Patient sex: M
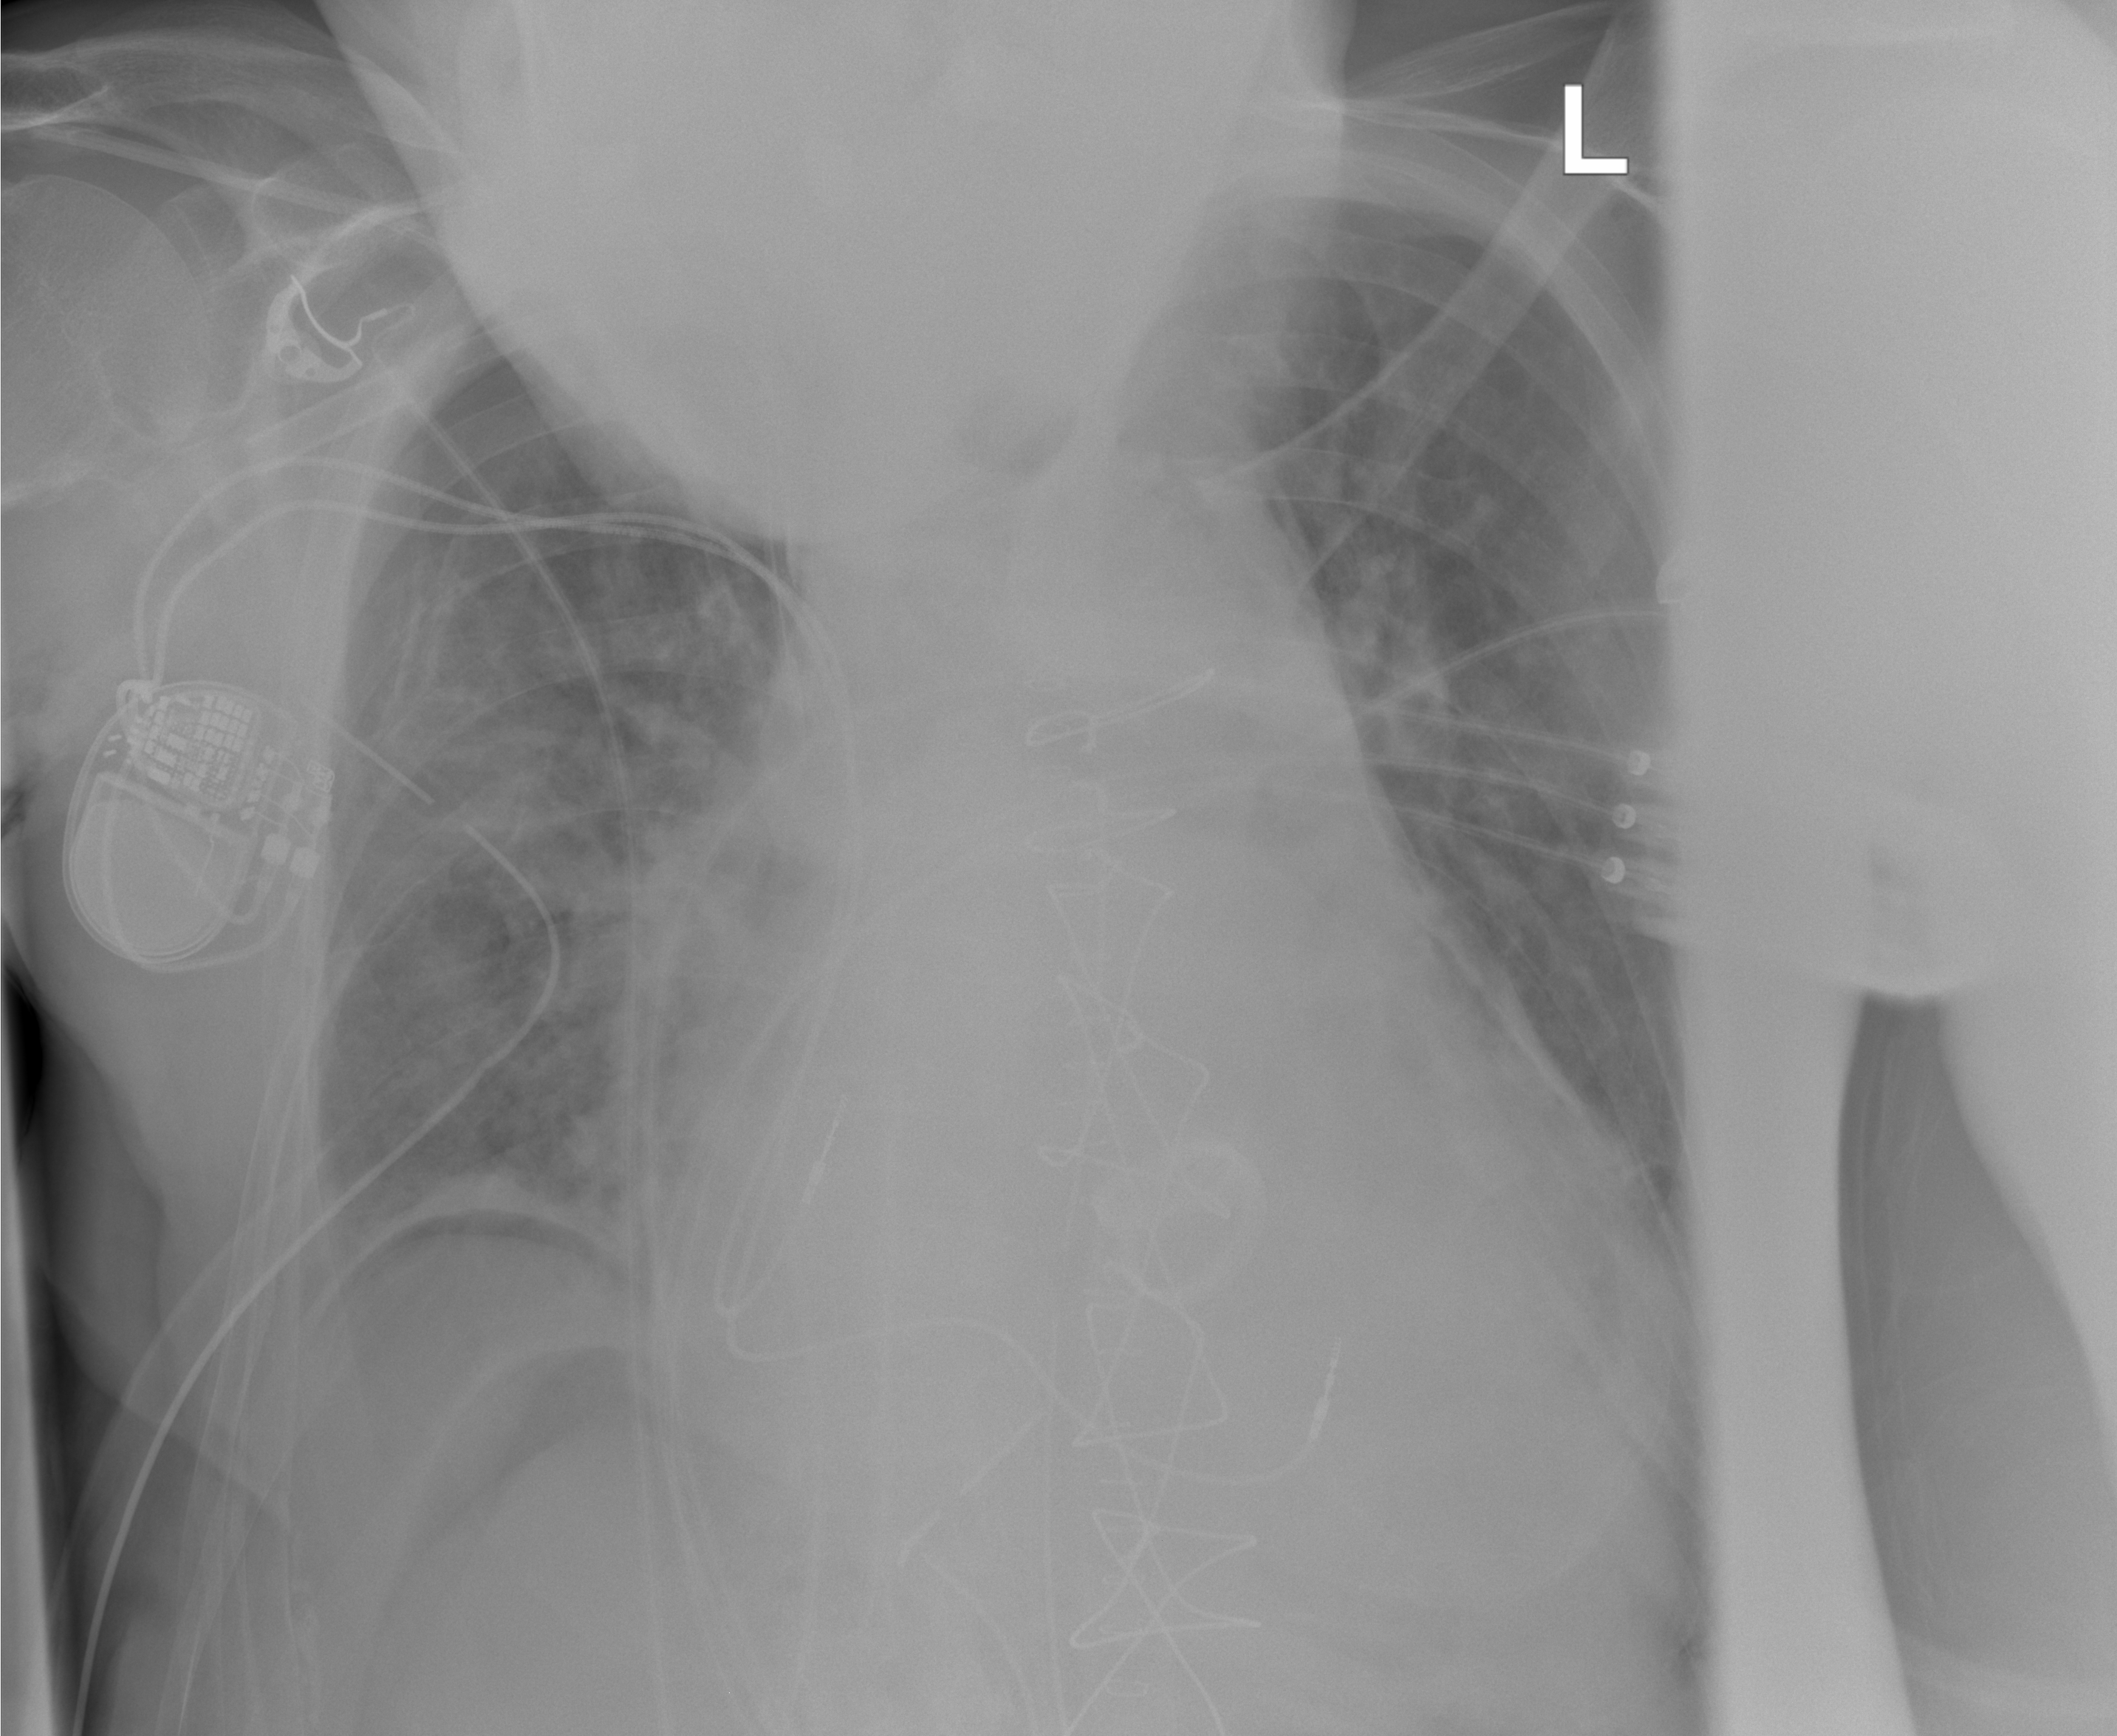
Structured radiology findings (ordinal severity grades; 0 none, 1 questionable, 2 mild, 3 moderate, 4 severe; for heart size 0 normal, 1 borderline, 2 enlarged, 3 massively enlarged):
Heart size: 2
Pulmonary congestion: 2
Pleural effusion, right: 2
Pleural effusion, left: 0
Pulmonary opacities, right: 1
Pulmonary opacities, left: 1
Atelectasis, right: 3
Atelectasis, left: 2